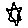
Label: star